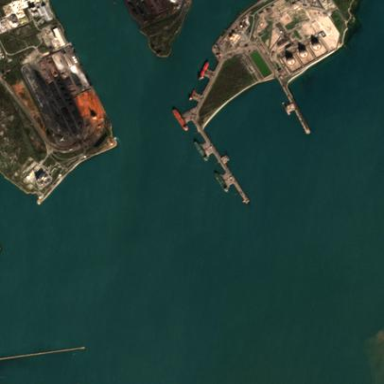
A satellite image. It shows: Industrial area designated as port.